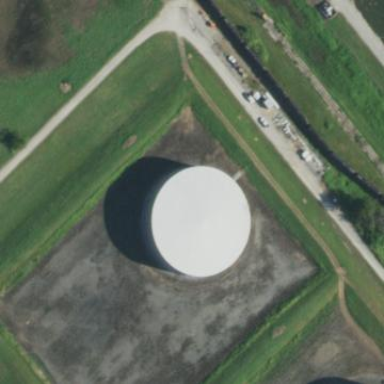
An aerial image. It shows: Storage tank that is man-made.